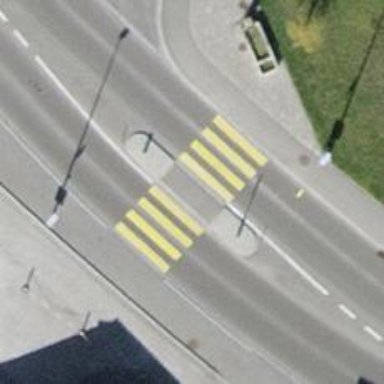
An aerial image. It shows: Marked zebra crossing with pedestrian island.